Question: What is the App rating?
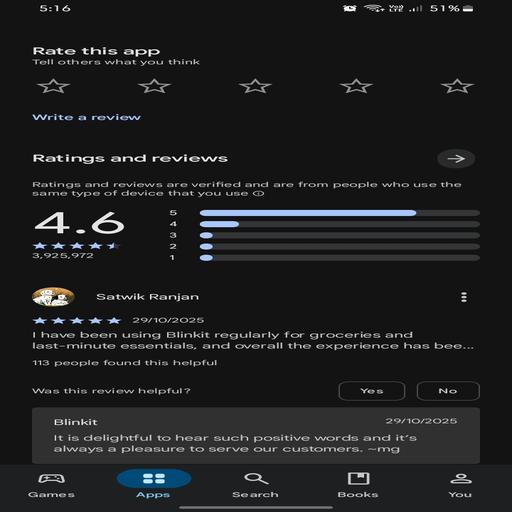
Answer: 4.6 stars